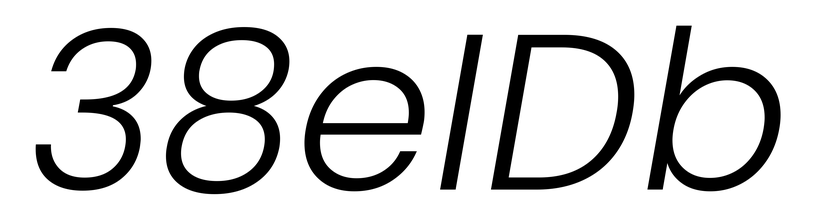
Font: Poppins-LightItalic